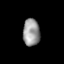
Tissue: lung
Cell type: Endothelial cells
Senescence score: 0.5458
Nuclear area (px): 449
Mean DAPI intensity: 152.499